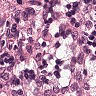
Metastatic tissue present: no